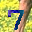
Label: 7